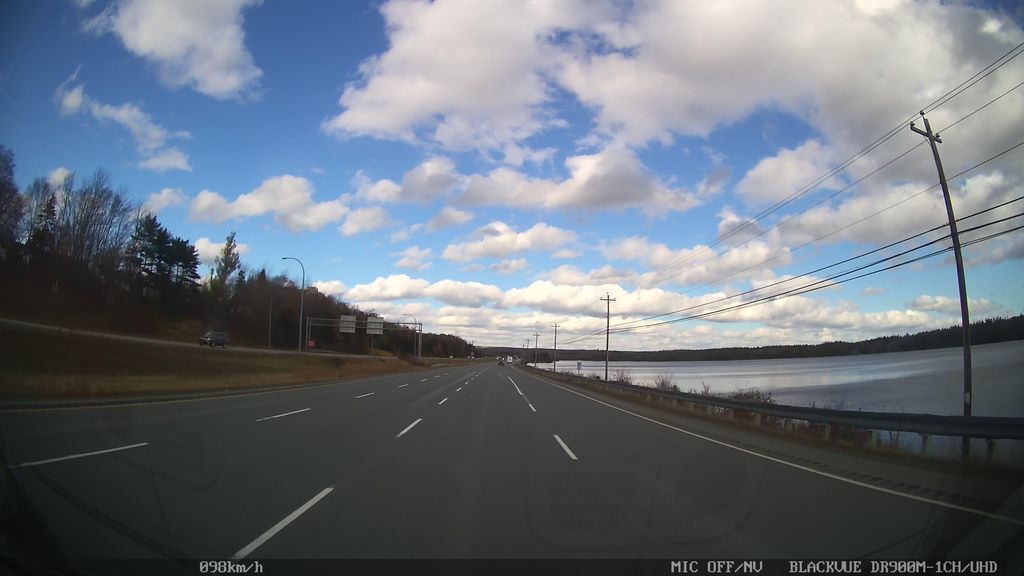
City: halifax